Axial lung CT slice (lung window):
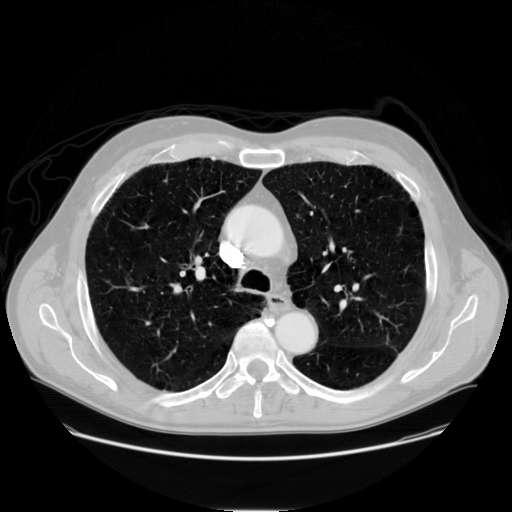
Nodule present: no